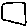
Label: square